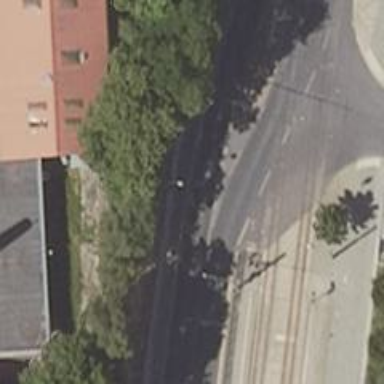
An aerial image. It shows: Sidewalk along the footway.